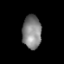
Tissue: lung
Cell type: Epithelial cells
Senescence score: 0.1859
Nuclear area (px): 622
Mean DAPI intensity: 131.096